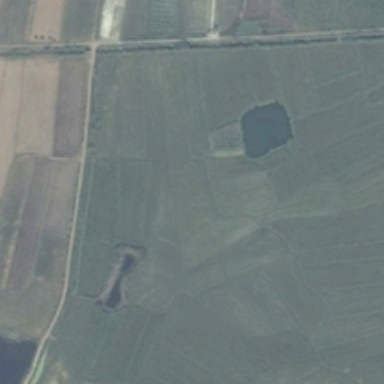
Several small ponds and wild roads are in many pieces of green farmlands .